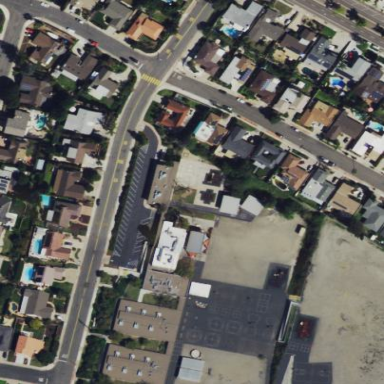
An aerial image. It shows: School.